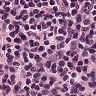
Metastatic tissue present: no